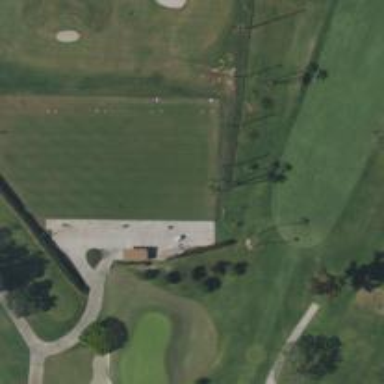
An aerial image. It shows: Grassy area designated as golf tee.